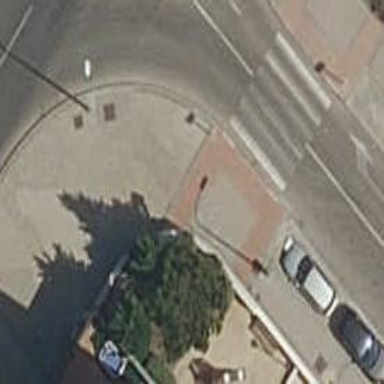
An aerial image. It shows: Sidewalk.